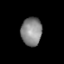
Tissue: lung
Cell type: Endothelial cells
Senescence score: 0.5407
Nuclear area (px): 577
Mean DAPI intensity: 135.341